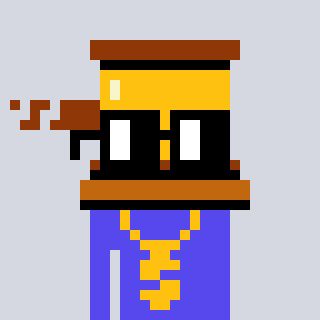
a pixel art character with square black glasses, a gavel-shaped head and a computerblue-colored body on a cool background